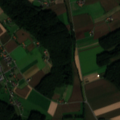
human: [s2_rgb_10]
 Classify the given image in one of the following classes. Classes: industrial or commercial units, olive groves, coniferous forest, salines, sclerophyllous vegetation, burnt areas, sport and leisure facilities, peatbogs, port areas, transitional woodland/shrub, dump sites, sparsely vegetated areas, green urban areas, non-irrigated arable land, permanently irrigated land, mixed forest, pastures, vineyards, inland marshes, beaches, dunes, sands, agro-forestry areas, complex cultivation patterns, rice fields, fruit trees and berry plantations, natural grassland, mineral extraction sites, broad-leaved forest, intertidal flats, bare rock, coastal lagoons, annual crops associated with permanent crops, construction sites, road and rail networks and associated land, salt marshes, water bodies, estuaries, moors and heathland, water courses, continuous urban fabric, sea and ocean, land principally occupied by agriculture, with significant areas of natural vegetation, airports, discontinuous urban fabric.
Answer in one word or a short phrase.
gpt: discontinuous urban fabric, non-irrigated arable land, complex cultivation patterns, broad-leaved forest